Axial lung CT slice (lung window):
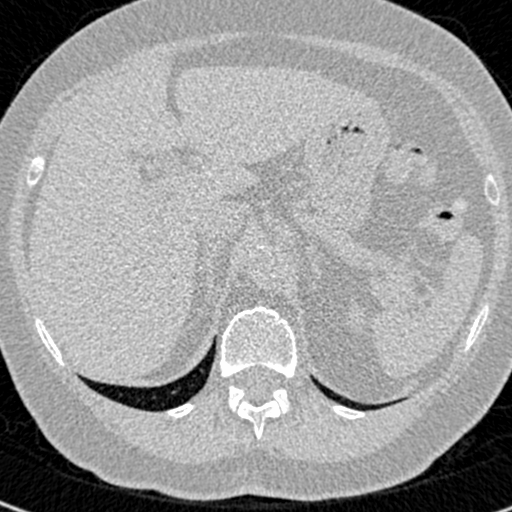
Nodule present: no